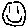
Label: smiley face